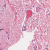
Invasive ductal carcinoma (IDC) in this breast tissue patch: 0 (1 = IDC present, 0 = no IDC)